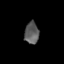
Tissue: lung
Cell type: Epithelial cells
Senescence score: 0.17
Nuclear area (px): 303
Mean DAPI intensity: 92.848